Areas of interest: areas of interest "Commercial service"
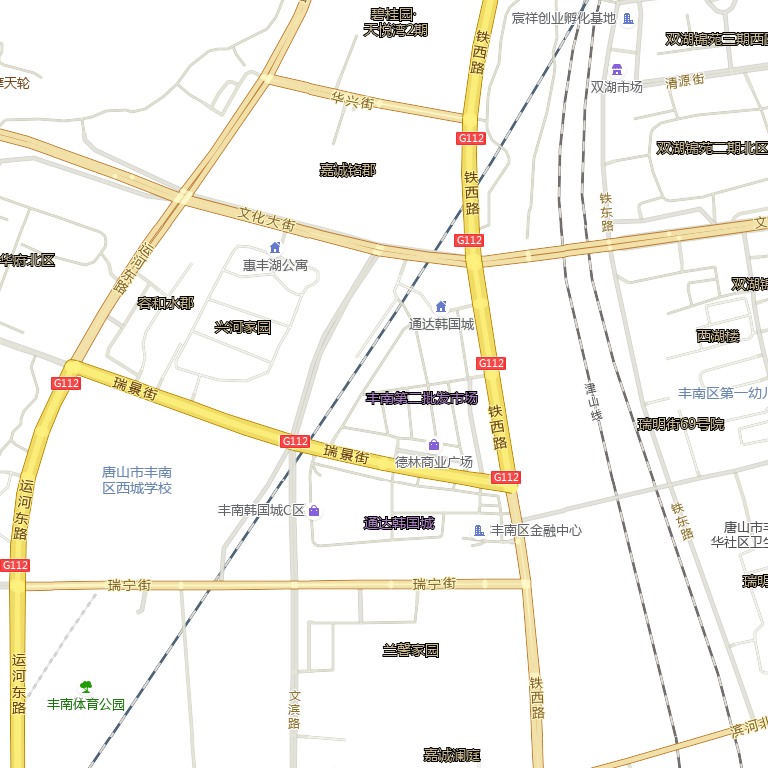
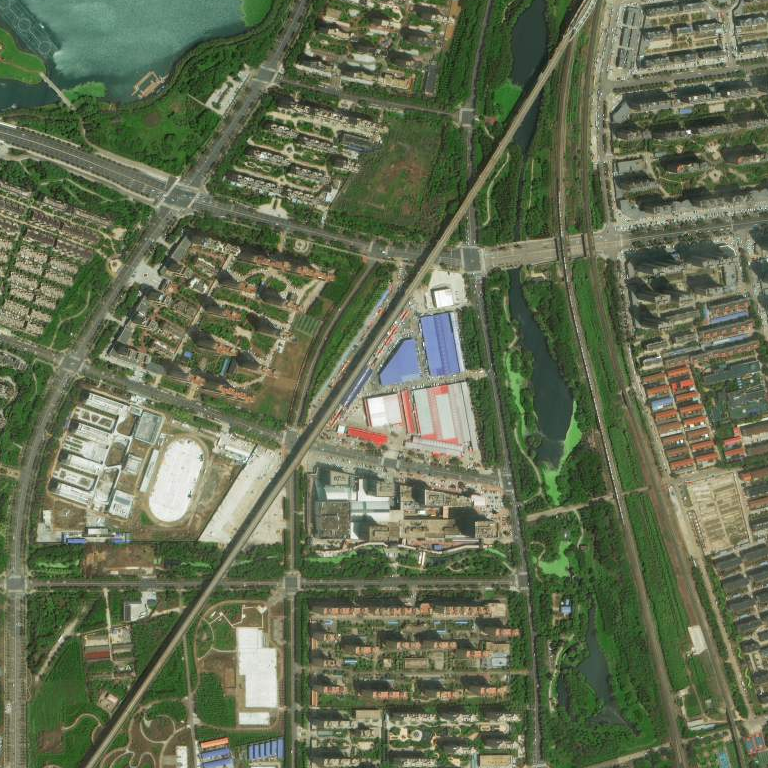